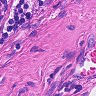
Metastatic tissue present: no